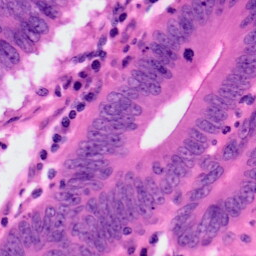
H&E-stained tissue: Colon